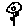
Label: flower